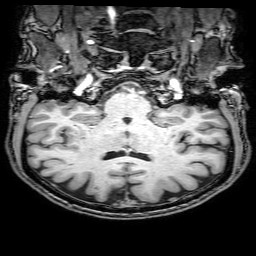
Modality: T1w
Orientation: sagittal
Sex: male
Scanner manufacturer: philips
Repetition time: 0.008271 s
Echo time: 0.00379 s